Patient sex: F
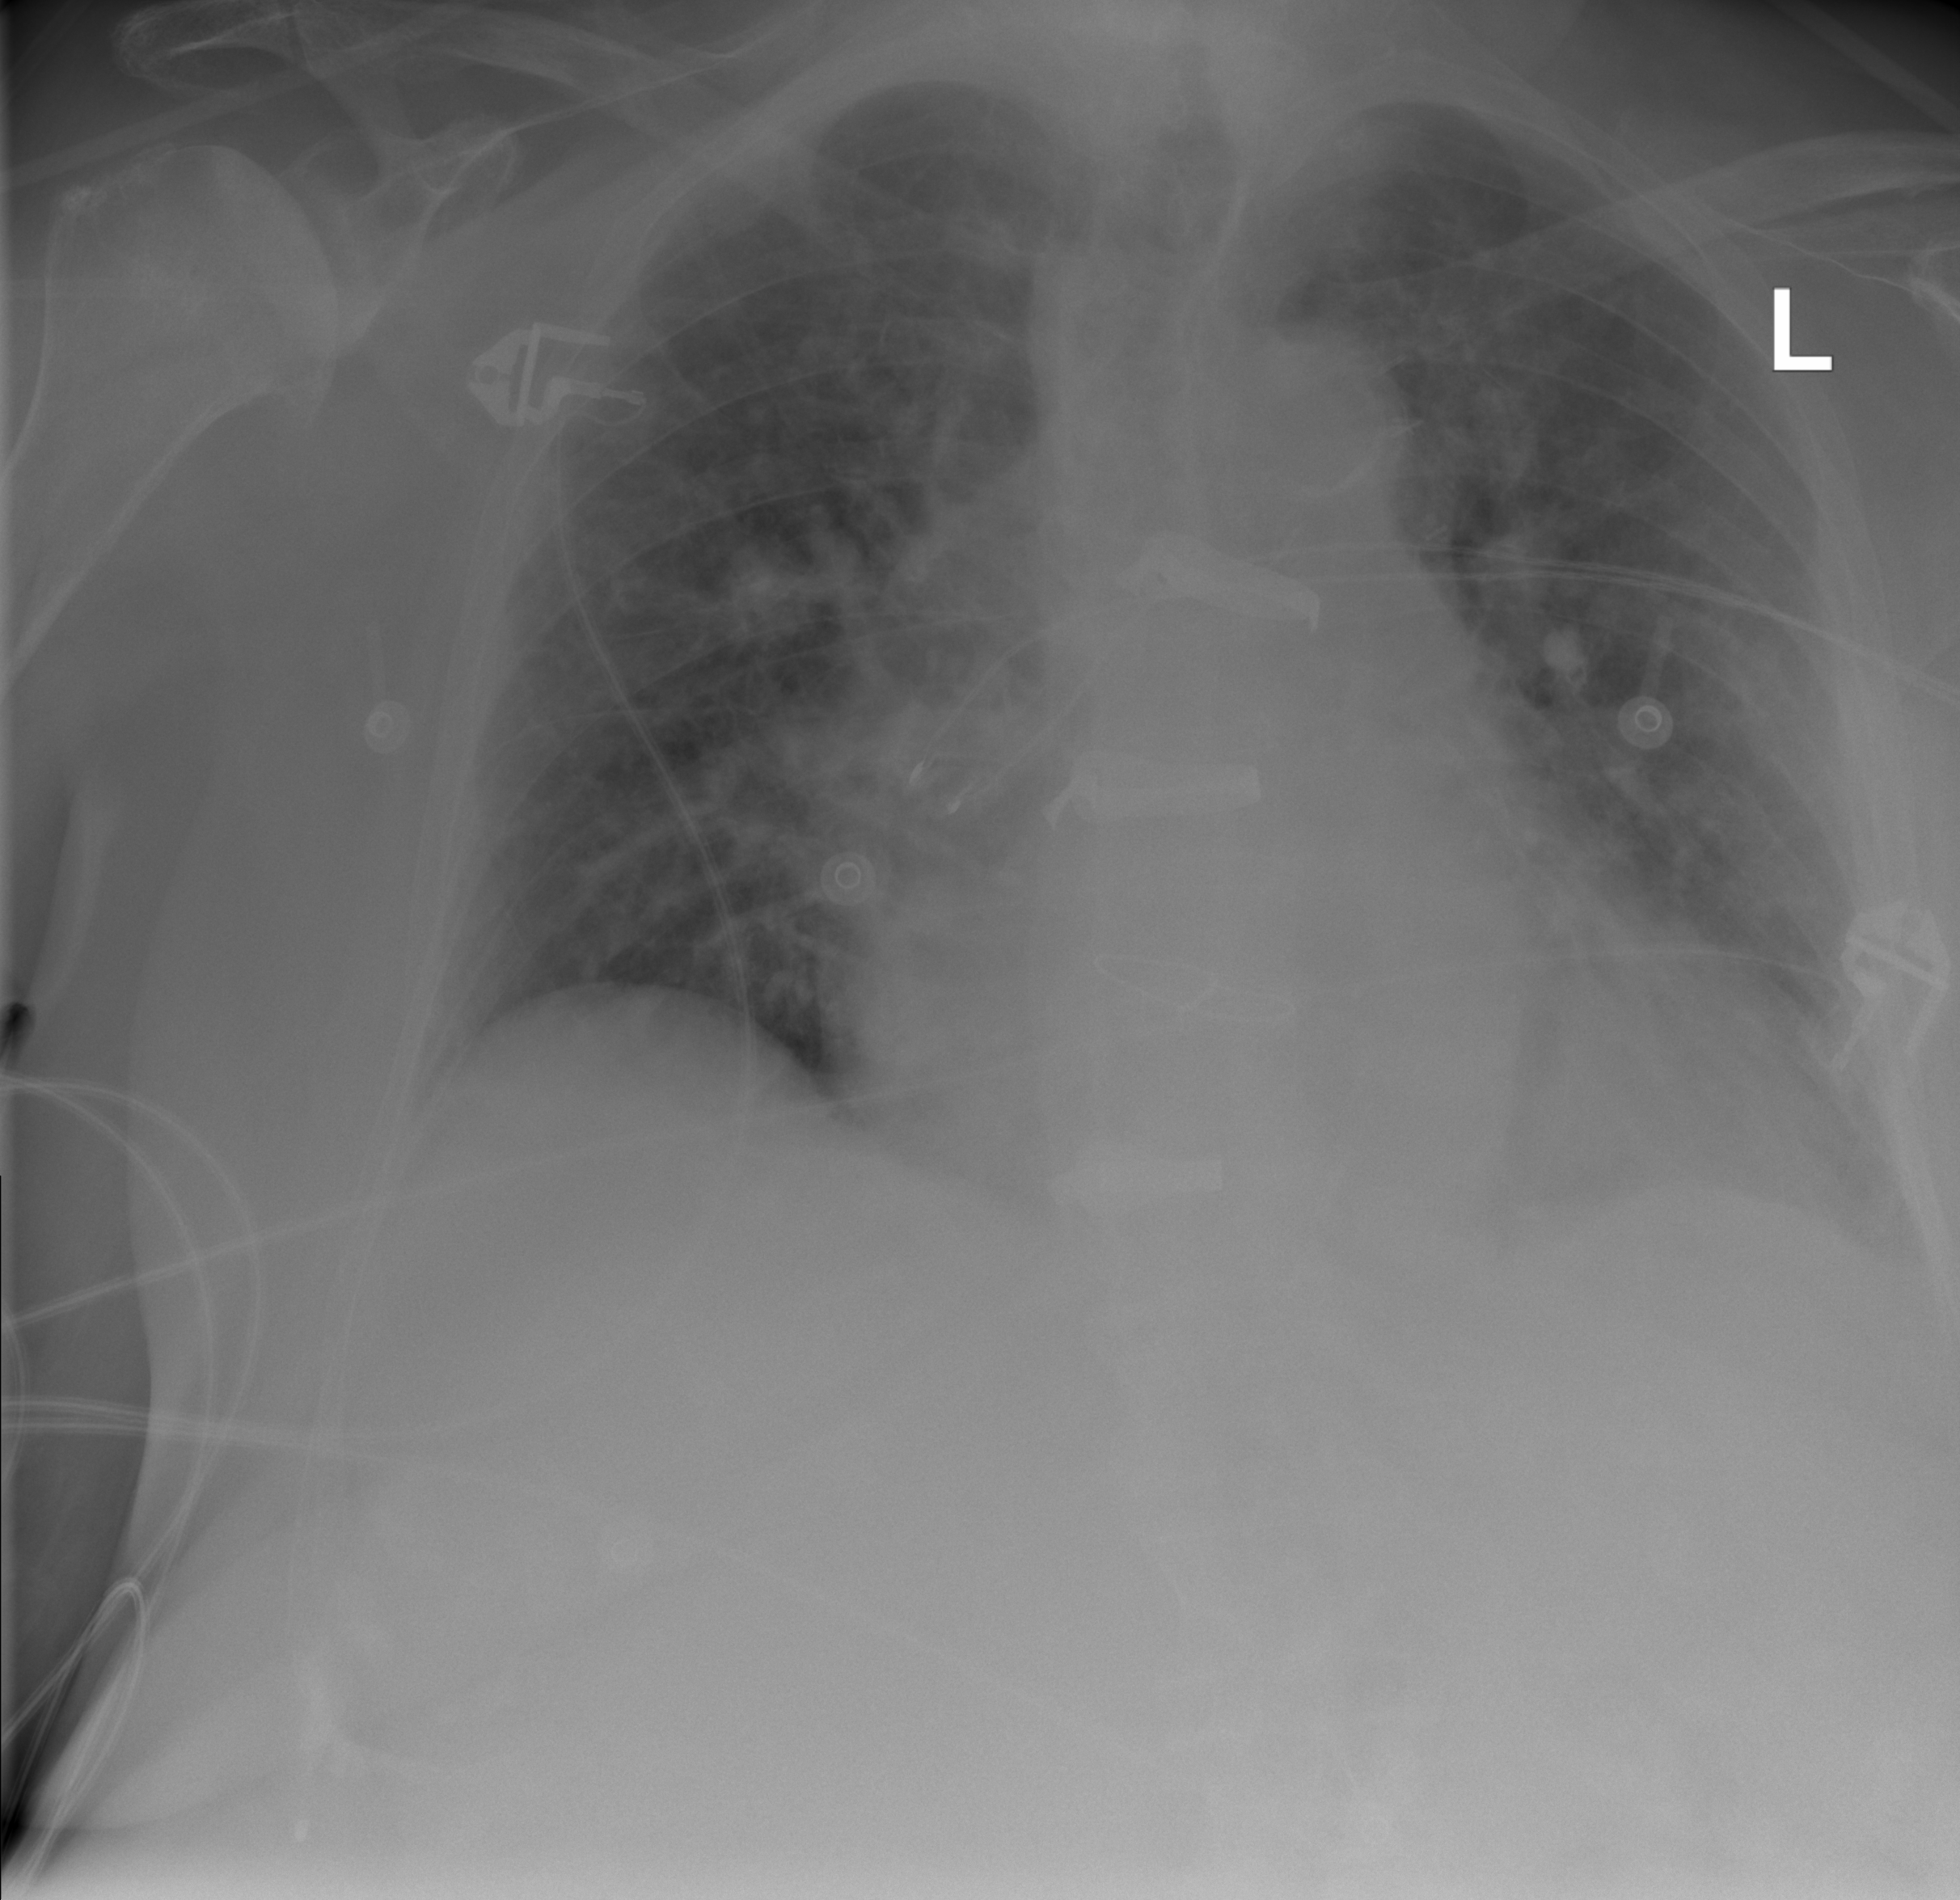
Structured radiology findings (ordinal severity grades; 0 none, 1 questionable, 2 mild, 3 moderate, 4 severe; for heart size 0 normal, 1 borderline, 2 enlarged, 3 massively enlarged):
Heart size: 2
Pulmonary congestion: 2
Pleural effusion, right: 0
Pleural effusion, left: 0
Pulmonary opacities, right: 0
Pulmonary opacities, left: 0
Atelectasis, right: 0
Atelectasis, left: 0